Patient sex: M
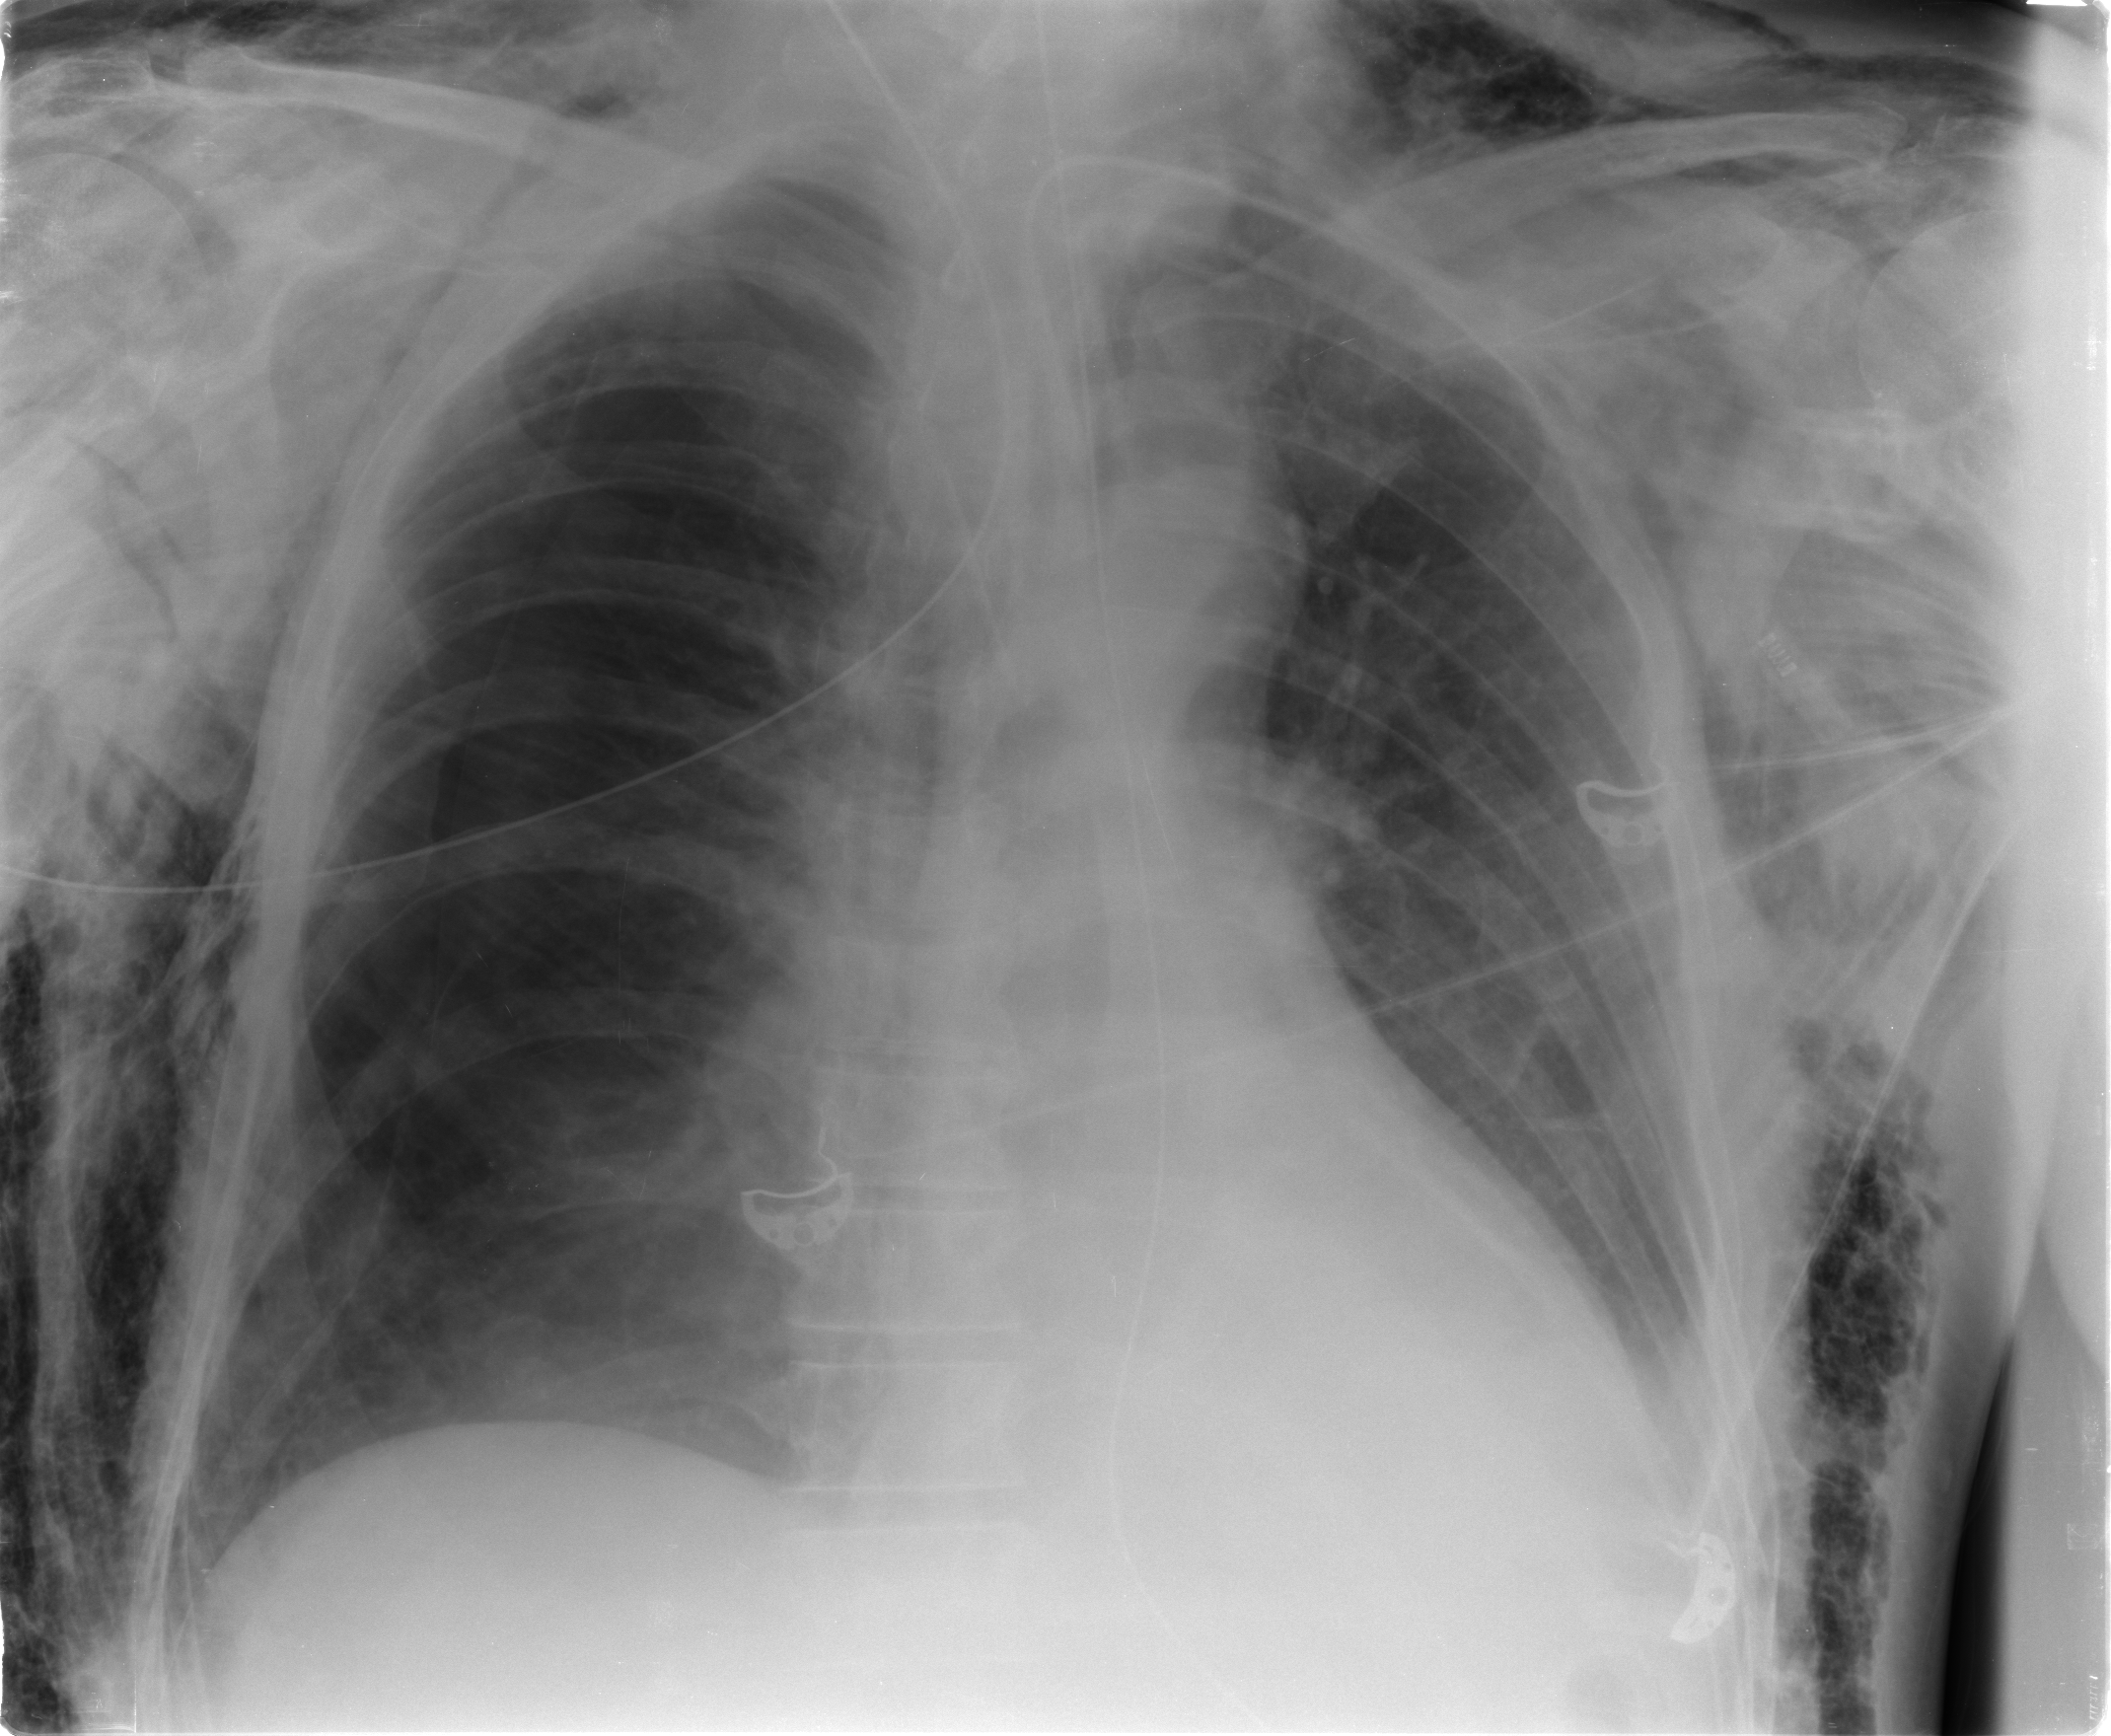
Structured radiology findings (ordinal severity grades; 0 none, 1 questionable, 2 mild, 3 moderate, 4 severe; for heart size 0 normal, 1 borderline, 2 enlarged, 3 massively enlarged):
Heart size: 2
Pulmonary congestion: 2
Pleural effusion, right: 0
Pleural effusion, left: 0
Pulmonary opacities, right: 0
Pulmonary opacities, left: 0
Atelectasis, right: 2
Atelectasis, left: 2